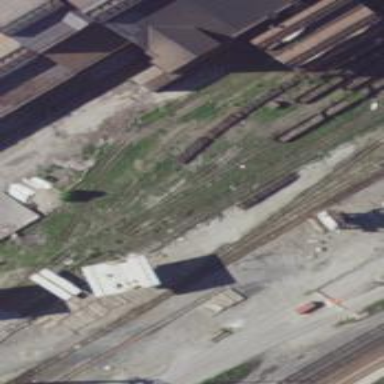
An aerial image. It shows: Disused railway spur.